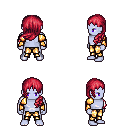
a pixel art fantasy rpg character, male body template, dark elf, purple skin, gold arm armor, gold greaves, ruby red left-swept hairstyle, four views (front, back, left, right), 2x2 character sprite sheet, small pixel art, hard edges, no anti-aliasing